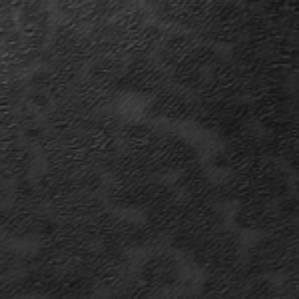
Label: frost